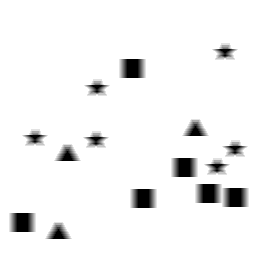
Squares: 6
Triangles: 3
Stars: 6
Total shapes: 15